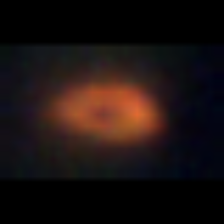
Taxon: Unknown_phyto
Group: Unknown